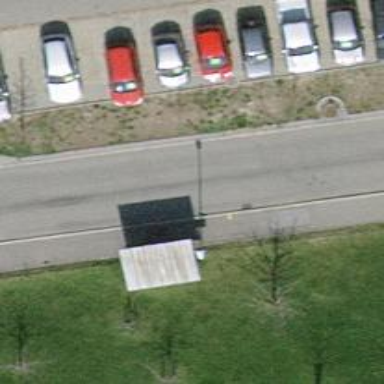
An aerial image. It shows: Bus stop with shelter. It is platform for public transport.